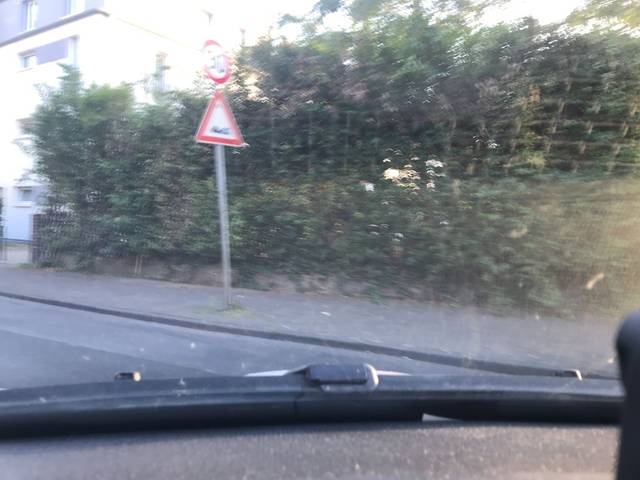
Region: Germany
Coordinates: 50.957, 6.943